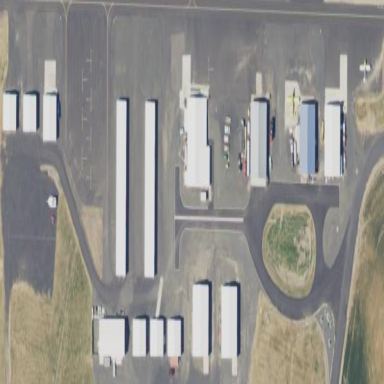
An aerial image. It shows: Apron at the airport.